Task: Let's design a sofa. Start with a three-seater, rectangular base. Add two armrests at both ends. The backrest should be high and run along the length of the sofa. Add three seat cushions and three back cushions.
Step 114:
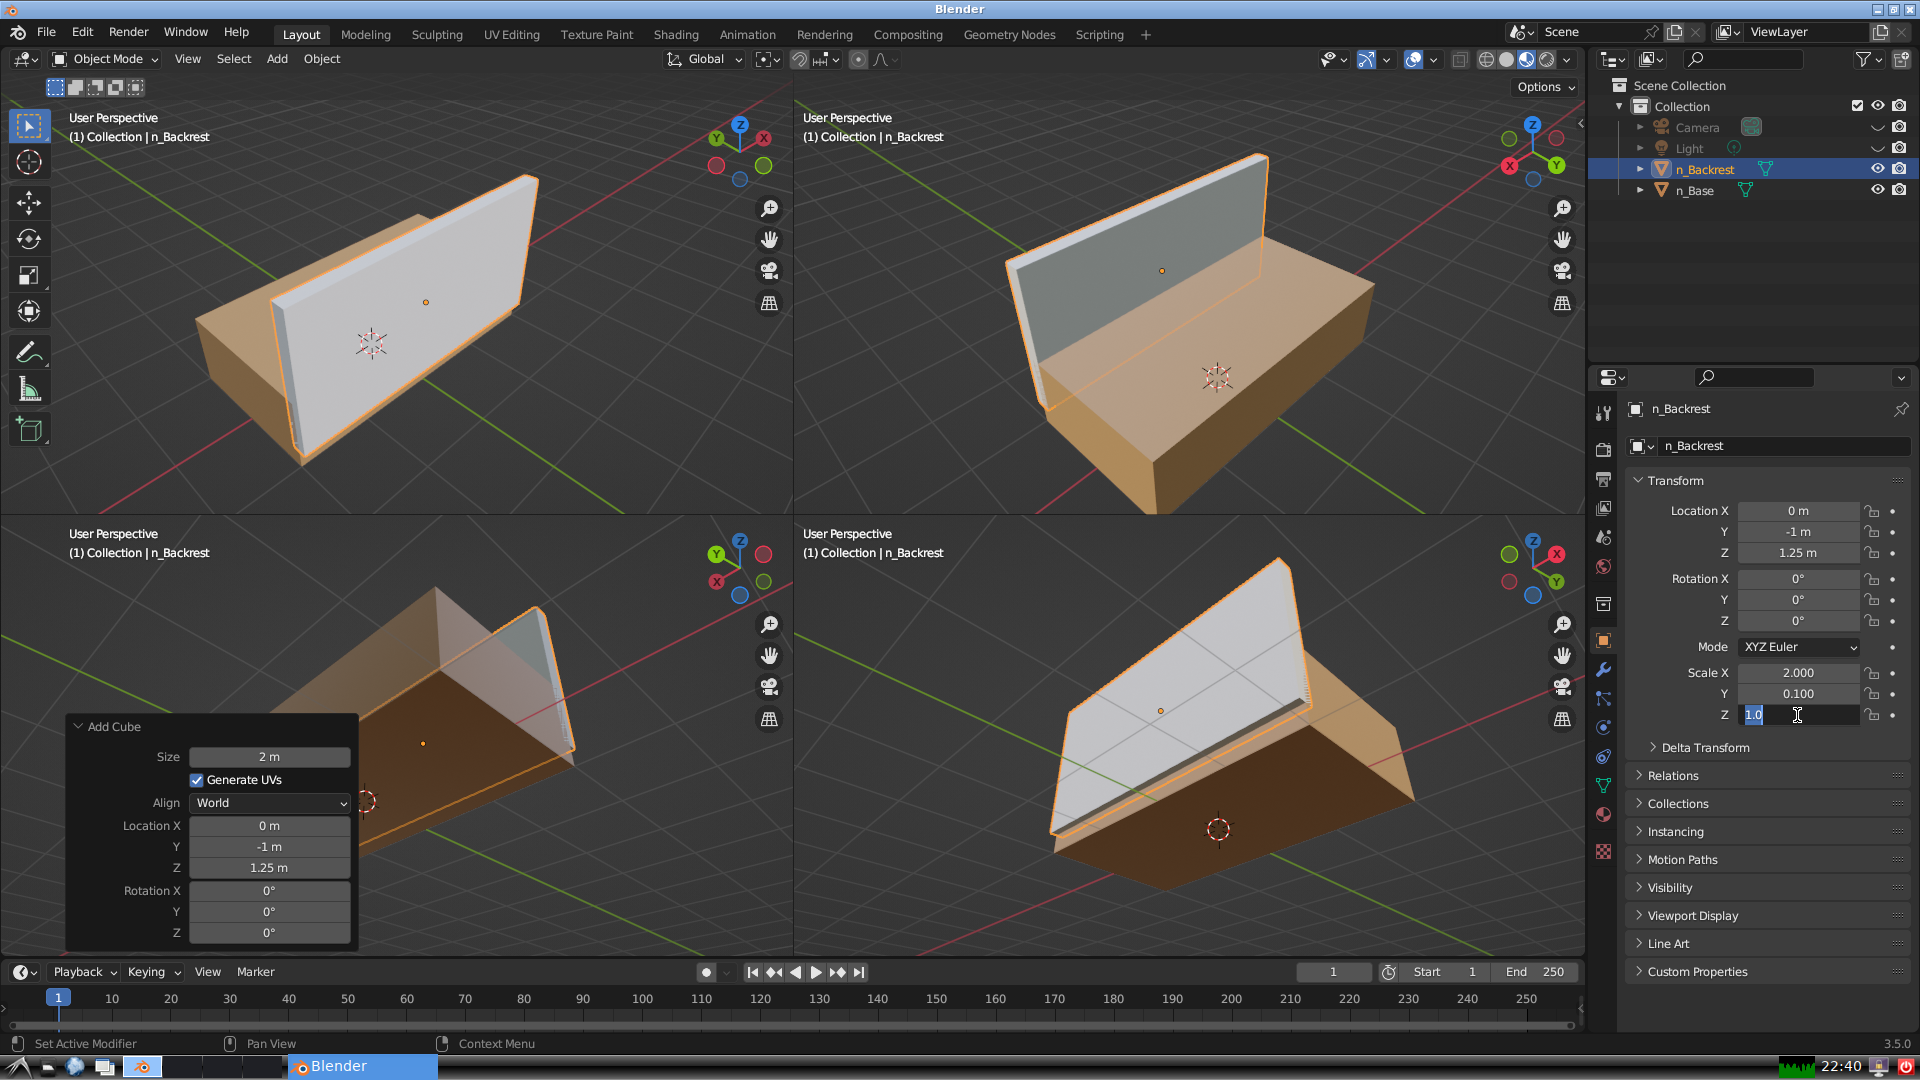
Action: input_text: 1